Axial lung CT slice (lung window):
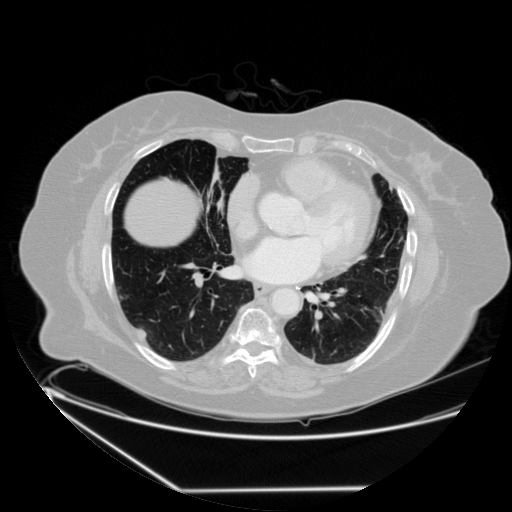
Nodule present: no